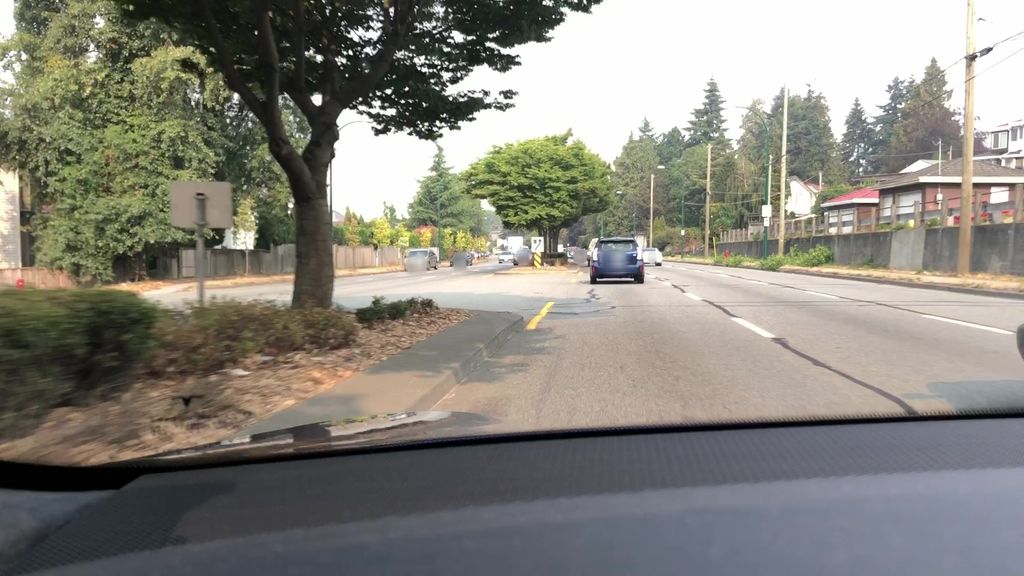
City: vancouver